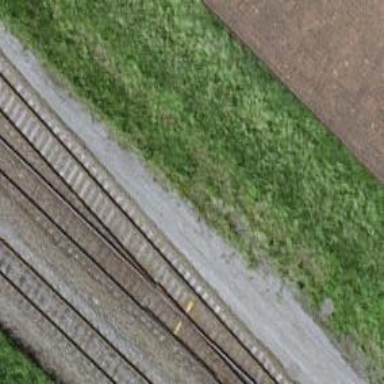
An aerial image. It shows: Single-track railway siding with electrified contact lines.